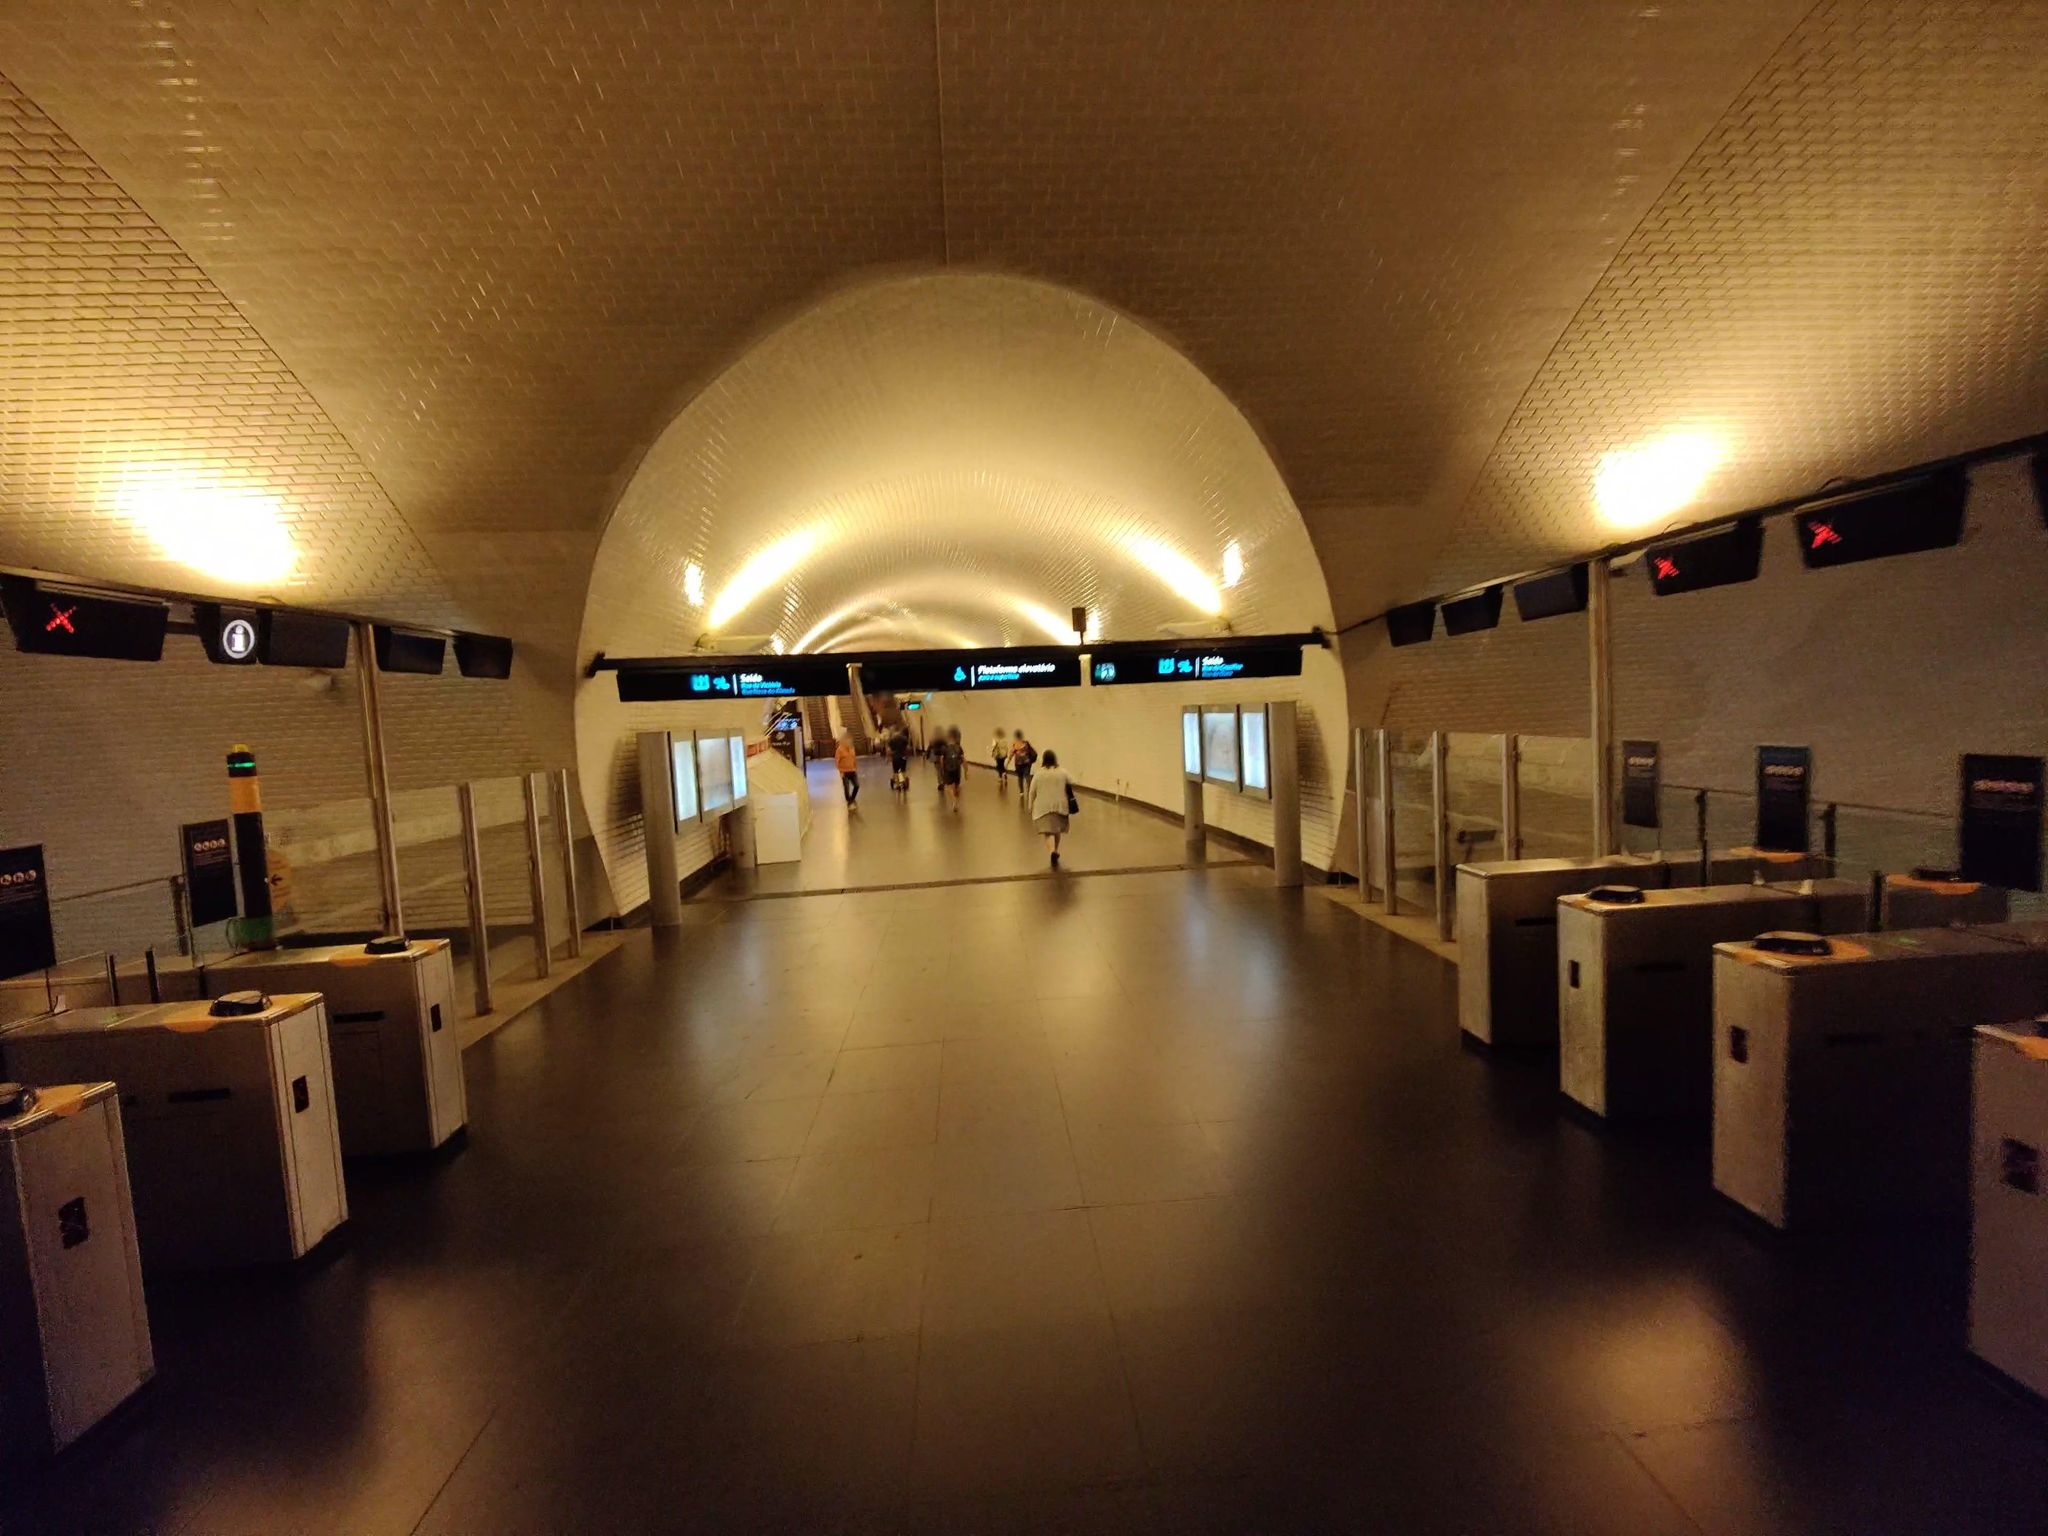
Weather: snowy
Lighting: night
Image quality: slightly poor
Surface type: cycling surface
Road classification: pedestrian, steps, footway
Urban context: urban centre
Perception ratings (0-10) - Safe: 1.73, Lively: 3.51, Beautiful: 6.61, Boring: 3.02, Depressing: 4.61, Wealthy: 3.97